Aerial crown-view tile of a tropical tree (Barro Colorado Island, Panama), acquired 20240716:
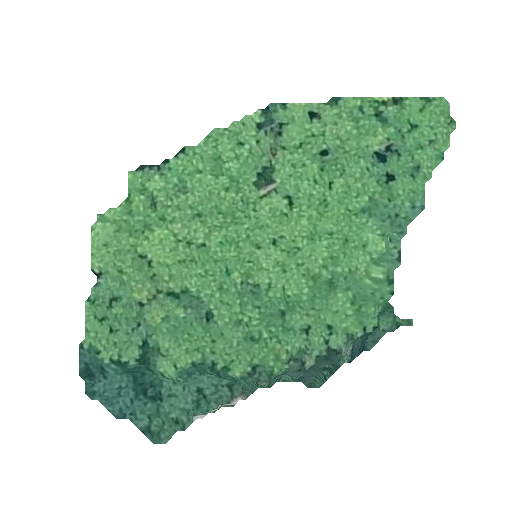
Species: Zanthoxylum ekmanii
GBIF accepted scientific name: Zanthoxylum ekmanii
Crown area: 133.838 m²